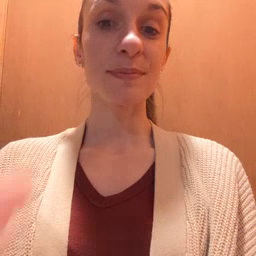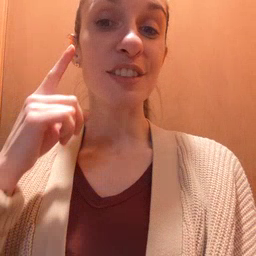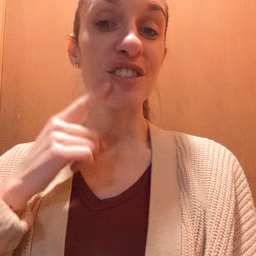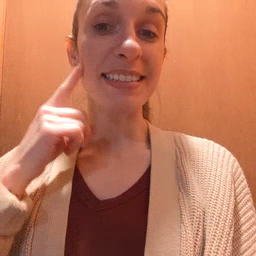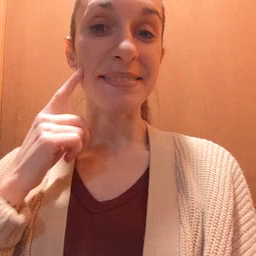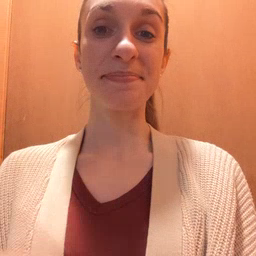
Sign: cheek